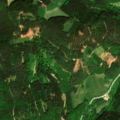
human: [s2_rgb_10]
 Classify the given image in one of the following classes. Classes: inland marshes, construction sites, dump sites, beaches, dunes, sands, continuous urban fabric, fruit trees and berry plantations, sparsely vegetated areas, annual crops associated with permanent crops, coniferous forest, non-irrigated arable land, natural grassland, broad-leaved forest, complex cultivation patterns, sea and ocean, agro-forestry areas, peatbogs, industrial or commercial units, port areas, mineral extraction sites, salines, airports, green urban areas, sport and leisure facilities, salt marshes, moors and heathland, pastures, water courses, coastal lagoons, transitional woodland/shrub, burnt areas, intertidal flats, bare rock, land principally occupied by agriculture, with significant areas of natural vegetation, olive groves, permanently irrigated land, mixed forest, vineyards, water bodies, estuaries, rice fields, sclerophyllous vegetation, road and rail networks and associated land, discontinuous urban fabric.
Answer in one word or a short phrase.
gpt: non-irrigated arable land, land principally occupied by agriculture, with significant areas of natural vegetation, coniferous forest